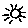
Label: sun